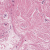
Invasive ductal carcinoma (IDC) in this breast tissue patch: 0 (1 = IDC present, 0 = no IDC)